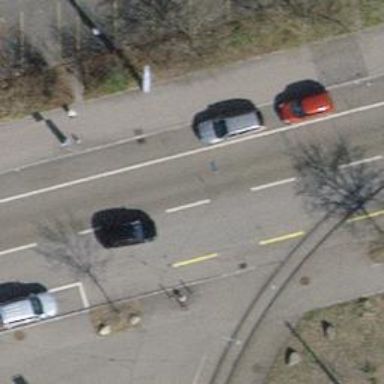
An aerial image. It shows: Traffic calming cushion.